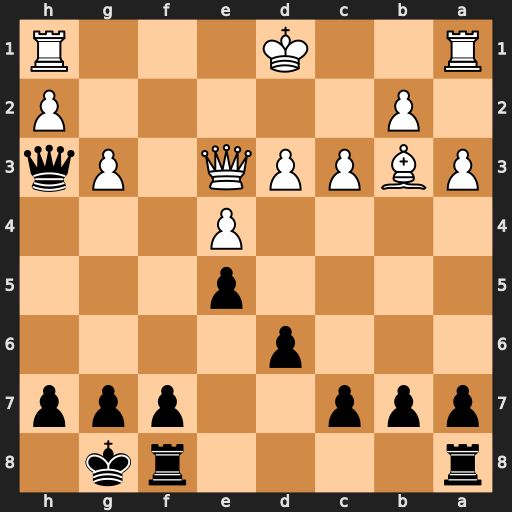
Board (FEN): r4rk1/ppp2ppp/3p4/4p3/4P3/PBPPQ1Pq/1P5P/R2K3R
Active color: b
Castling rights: -
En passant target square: -
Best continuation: Qg2 Re1 Qxb2 Qc1 Qxb3+